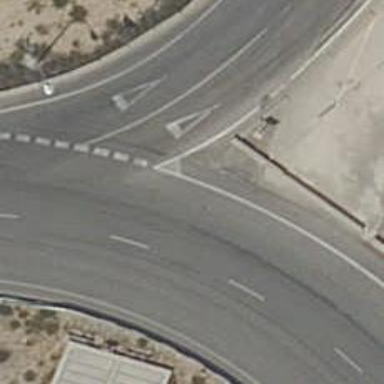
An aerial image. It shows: Roundabout at primary highway.